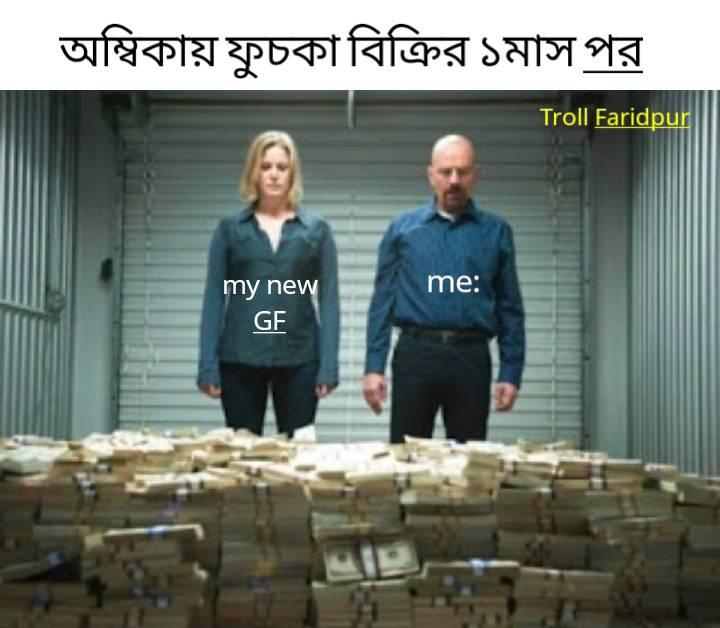
Caption: অম্বিকায় ফুচকা বিক্রির ১ মাস পর  my new GF    me :
Label: non-hate